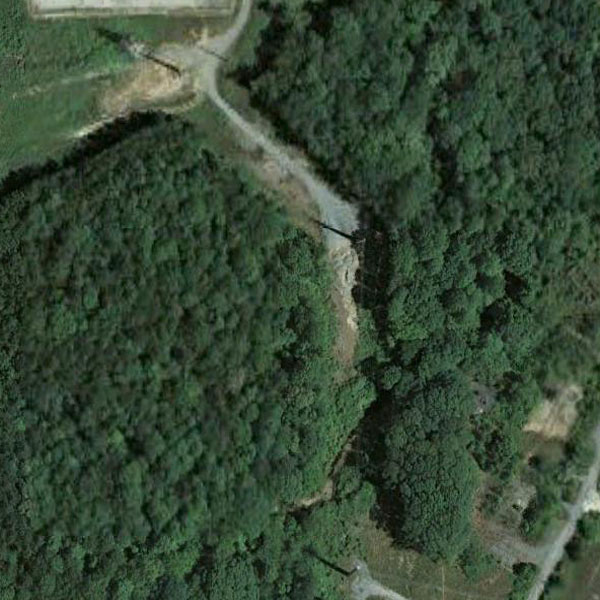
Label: Forest